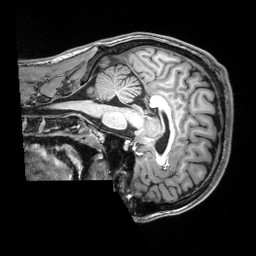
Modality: T1w
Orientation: sagittal
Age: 26
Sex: male
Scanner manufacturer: siemens
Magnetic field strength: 3 T
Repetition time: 2.5 s
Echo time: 0.00343 s